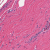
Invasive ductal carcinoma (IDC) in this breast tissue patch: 0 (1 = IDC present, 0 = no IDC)